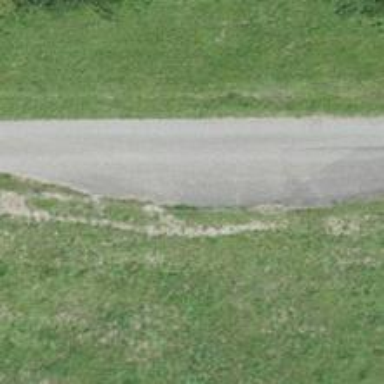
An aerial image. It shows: Passing place on the road.